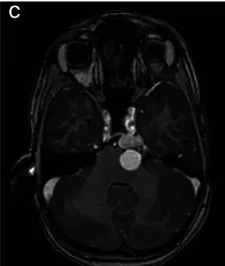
(C, D), show new hemorrhage with cystic portion invaginating the brainstem which prompted surgical intervention.
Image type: radiology (mri)